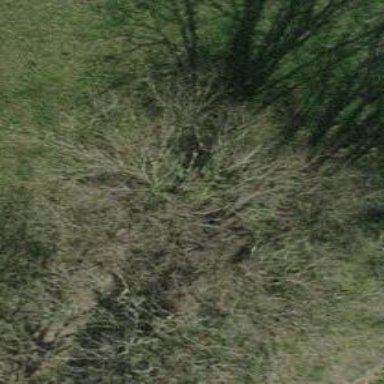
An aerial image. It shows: Single tag "natural: tree."